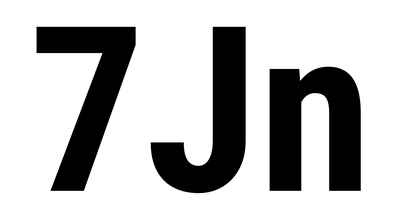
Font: Roboto_Condensed_Bold